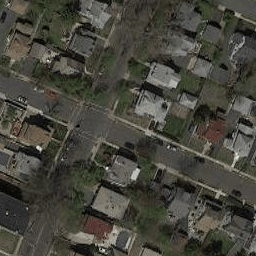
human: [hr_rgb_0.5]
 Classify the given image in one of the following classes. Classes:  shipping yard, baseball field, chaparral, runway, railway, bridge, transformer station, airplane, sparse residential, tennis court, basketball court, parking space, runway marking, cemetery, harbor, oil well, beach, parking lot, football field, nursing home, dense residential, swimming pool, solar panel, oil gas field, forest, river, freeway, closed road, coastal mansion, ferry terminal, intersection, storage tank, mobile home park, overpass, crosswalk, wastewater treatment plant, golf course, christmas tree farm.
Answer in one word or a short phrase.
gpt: intersection